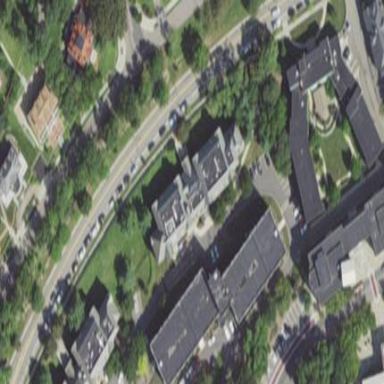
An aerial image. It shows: University dormitory building for residential purposes.